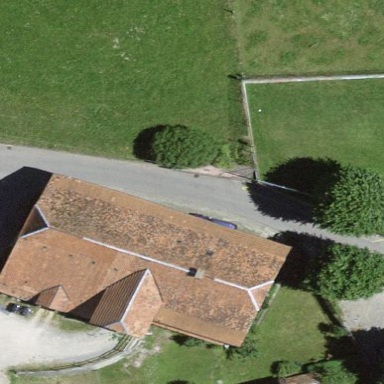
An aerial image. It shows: Farm building.